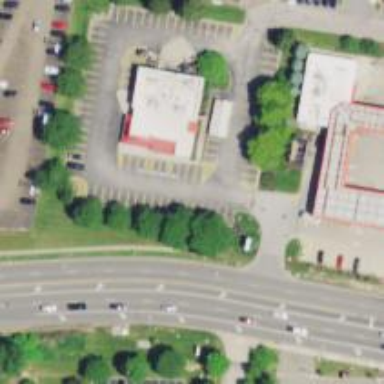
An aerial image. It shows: Retail area.